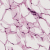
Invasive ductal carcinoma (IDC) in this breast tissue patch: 0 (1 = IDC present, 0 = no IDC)